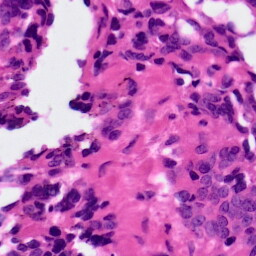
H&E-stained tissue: Ovarian